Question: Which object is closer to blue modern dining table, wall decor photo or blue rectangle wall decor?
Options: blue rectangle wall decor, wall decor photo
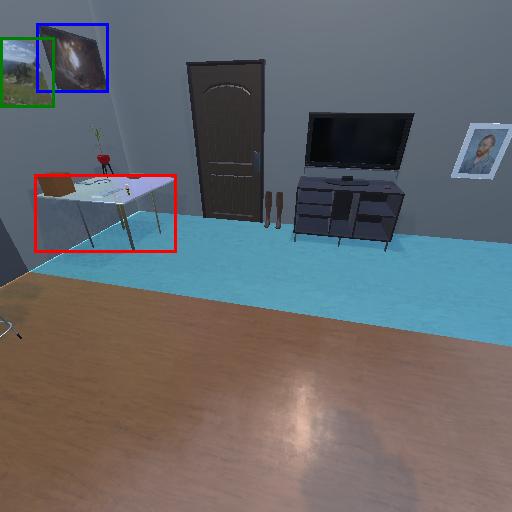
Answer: blue rectangle wall decor